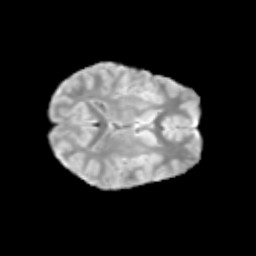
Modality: T2w
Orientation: axial
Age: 11
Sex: female
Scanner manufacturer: siemens
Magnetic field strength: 3 T
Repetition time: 3.8 s
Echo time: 0.07 s